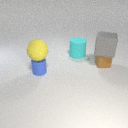
small brown rubber cube to the right of small blue rubber cylinder